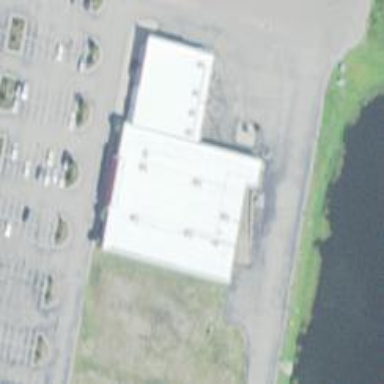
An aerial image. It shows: Building.